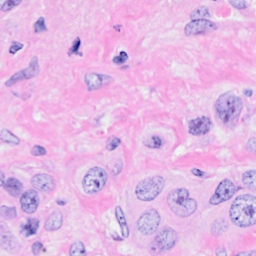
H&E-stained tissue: Breast